Question: I am trying to set up Admob mediation with Facebook Audience Network. The tutorial here
<URL>
suggest that I modify my Android security config with this:
'''
<?xml version="1.0" encoding="utf-8"?>
<network-security-config>
...
<domain-config cleartextTrafficPermitted="true">
<domain includeSubdomains="true">127.0.0.1</domain>
</domain-config>
...
</network-security-config>
'''
However when I do this, my app stops working in dev mode:

The Metro server is running. I am perfectly able to access 'http://127.0.0.1:8081' from my mobile Chrome. It's just that this security setting blocks my app from fetching the JS bundle from this address.
Currently I am disabling this security config while developing the app and enabling it again when building the production bundle, but this is not sustainable long-term.
How do I work around that?
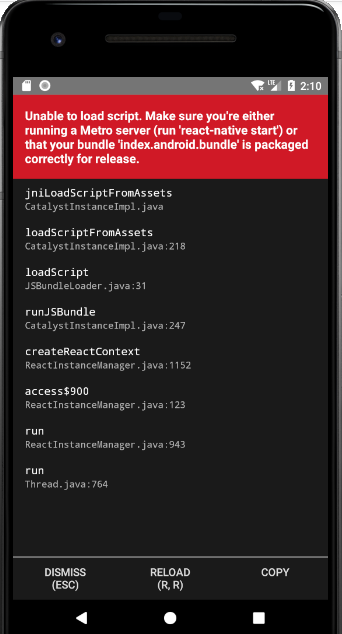
Answer: adding this
'''
<domain includeSubdomains="true">localhost</domain>
'''
helped